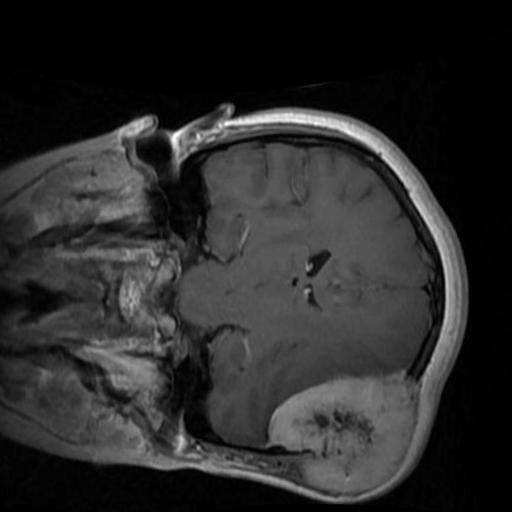
Label: brain_menin